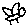
Label: bird